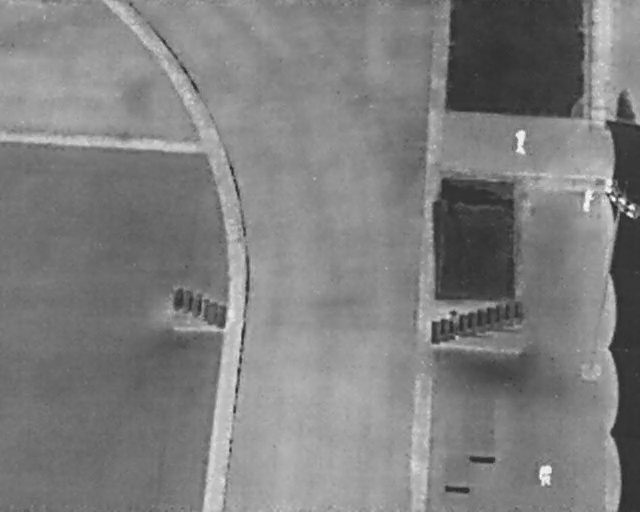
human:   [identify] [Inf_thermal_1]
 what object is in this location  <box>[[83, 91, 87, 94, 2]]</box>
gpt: <ref>1 large person at the bottom right</ref>

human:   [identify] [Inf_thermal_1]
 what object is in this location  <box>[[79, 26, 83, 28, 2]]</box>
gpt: <ref>1 large person at the top right</ref>